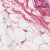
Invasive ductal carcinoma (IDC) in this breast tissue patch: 0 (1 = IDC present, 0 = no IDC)